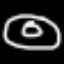
Label: donut